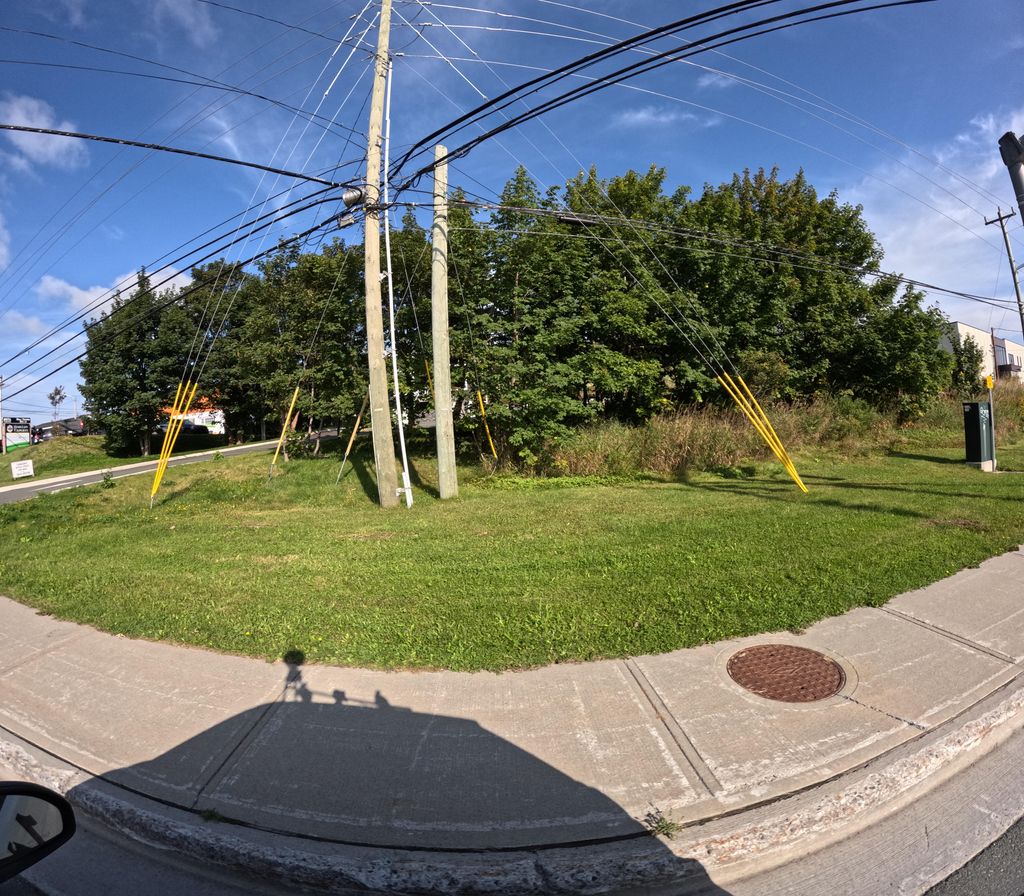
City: st_johns